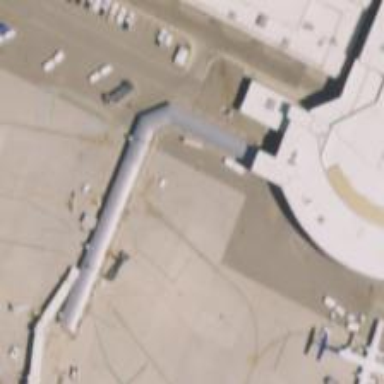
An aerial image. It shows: Airport gate.